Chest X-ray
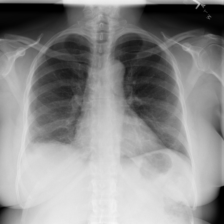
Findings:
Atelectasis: positive
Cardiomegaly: negative
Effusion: positive
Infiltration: positive
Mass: negative
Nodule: negative
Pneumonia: negative
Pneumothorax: negative
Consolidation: negative
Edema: negative
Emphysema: negative
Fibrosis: negative
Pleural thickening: negative
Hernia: negative